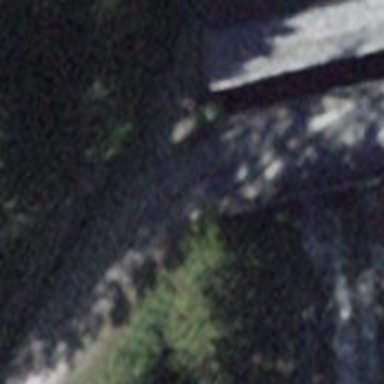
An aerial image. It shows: Unclassified road with gravel surface going over bridge.